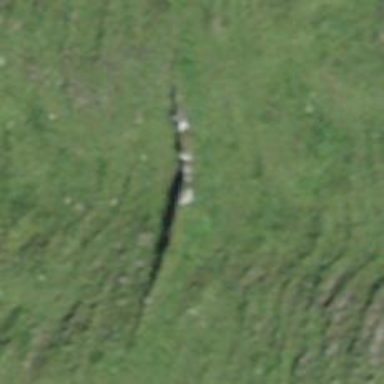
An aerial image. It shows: Dry stone wall barrier.